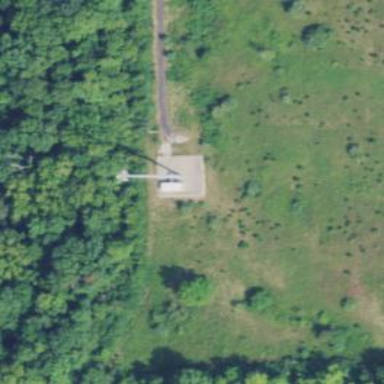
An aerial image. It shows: Mast structure.